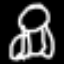
Label: frog